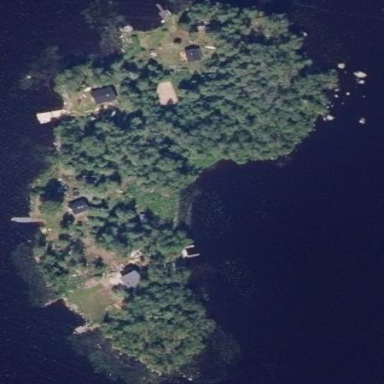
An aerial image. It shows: Islet.